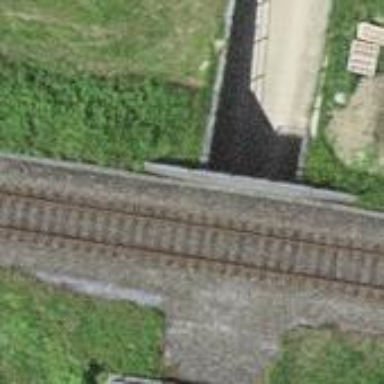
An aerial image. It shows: Asphalt track with grade1 tracktype.